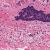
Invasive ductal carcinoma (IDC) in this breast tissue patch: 0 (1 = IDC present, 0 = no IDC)